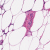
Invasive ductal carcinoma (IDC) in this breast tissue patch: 0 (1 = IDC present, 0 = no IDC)